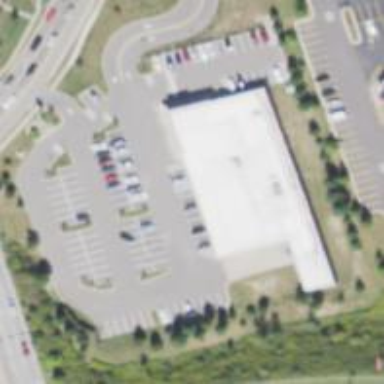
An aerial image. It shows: Supermarket.